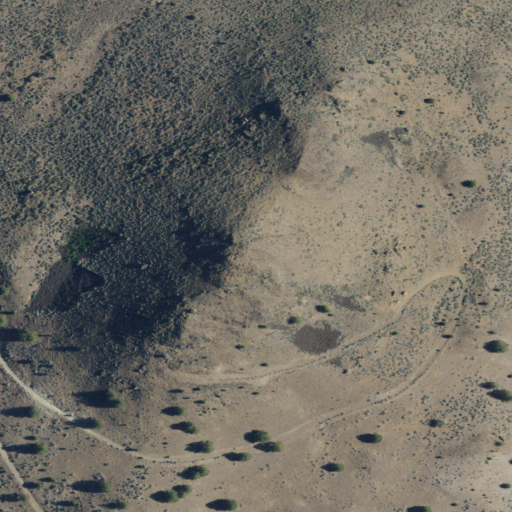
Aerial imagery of mountain in California named Rattlesnake Butte containing shrub and grassland